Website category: phone
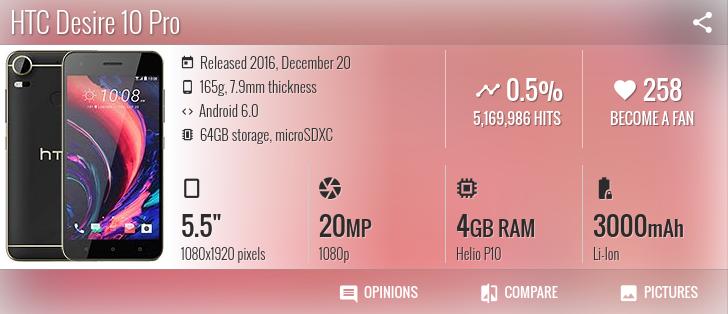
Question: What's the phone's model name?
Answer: HTC Desire 10 Pro

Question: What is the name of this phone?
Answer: HTC Desire 10 Pro

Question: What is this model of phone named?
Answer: HTC Desire 10 Pro

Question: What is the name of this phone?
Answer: HTC Desire 10 Pro

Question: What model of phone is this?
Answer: HTC Desire 10 Pro

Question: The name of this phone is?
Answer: HTC Desire 10 Pro

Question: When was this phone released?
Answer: Released 2016, December 20

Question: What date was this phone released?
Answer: Released 2016, December 20

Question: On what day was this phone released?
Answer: Released 2016, December 20

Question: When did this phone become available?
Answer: Released 2016, December 20

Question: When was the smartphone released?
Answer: Released 2016, December 20

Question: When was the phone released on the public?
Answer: Released 2016, December 20

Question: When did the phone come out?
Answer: Released 2016, December 20

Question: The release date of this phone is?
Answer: Released 2016, December 20

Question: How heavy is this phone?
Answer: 165g

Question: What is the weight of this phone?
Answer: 165g

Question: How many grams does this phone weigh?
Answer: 165g

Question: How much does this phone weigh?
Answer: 165g

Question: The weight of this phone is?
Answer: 165g

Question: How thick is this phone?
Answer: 7.9mm thickness

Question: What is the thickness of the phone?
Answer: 7.9mm thickness

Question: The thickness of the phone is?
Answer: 7.9mm thickness

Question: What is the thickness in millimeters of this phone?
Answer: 7.9mm thickness

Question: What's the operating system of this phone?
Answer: Android 6.0

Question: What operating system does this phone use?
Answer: Android 6.0

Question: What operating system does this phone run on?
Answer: Android 6.0

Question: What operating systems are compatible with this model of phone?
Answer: Android 6.0

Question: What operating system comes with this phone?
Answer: Android 6.0

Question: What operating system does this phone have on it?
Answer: Android 6.0

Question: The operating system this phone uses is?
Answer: Android 6.0

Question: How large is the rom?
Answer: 64GB storage

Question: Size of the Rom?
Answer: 64GB storage

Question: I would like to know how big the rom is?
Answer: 64GB storage

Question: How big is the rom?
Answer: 64GB storage

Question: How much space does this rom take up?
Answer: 64GB storage

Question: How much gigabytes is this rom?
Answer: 64GB storage

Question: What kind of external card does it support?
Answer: microSDXC

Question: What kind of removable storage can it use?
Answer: microSDXC

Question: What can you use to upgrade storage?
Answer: microSDXC

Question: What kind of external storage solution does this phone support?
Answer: microSDXC

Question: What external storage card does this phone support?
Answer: microSDXC

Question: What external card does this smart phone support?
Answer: microSDXC

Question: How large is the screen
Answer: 5.5"

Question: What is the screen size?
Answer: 5.5"

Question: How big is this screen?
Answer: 5.5"

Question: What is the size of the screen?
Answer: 5.5"

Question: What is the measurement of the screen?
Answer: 5.5"

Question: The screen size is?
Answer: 5.5"

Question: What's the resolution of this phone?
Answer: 1080x1920 pixels

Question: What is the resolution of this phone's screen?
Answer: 1080x1920 pixels

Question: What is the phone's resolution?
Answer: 1080x1920 pixels

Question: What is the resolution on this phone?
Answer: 1080x1920 pixels

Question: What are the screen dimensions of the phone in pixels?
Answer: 1080x1920 pixels

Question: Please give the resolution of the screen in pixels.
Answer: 1080x1920 pixels

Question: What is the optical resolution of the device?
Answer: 1080x1920 pixels

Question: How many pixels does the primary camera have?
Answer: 20 MP

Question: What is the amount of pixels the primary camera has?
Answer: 20 MP

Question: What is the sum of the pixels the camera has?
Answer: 20 MP

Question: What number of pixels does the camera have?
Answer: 20 MP

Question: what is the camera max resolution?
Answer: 20 MP

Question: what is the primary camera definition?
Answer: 20 MP

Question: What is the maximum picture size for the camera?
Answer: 20 MP

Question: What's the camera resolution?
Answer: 1080p

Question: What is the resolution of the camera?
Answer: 1080p